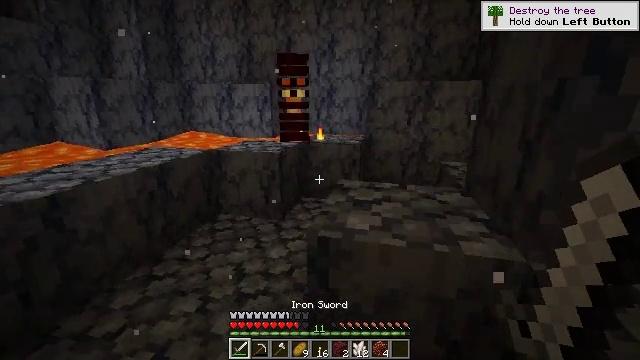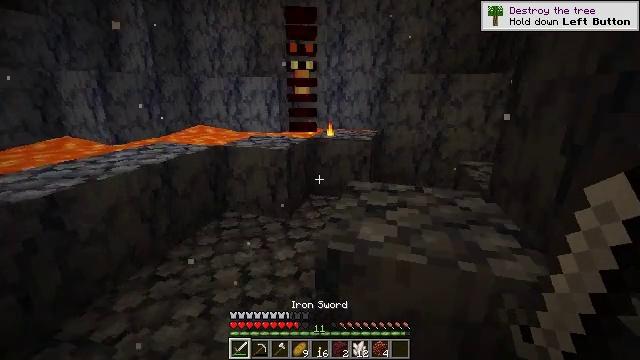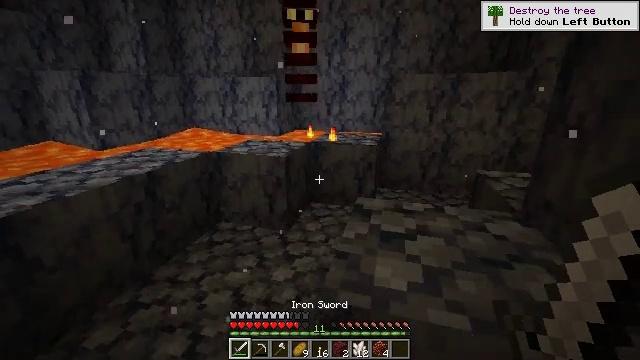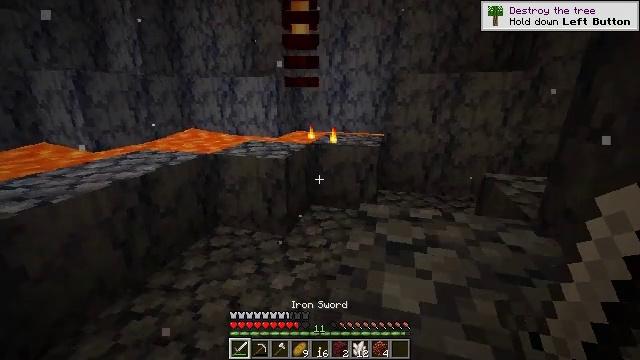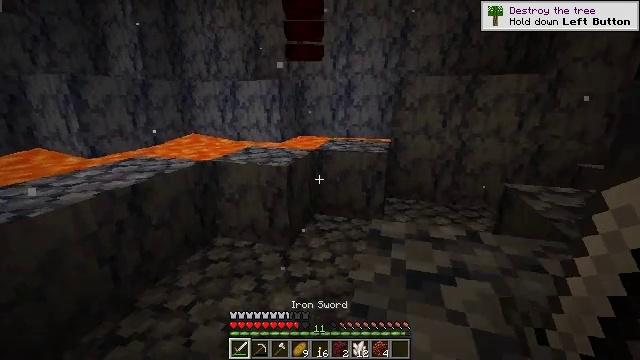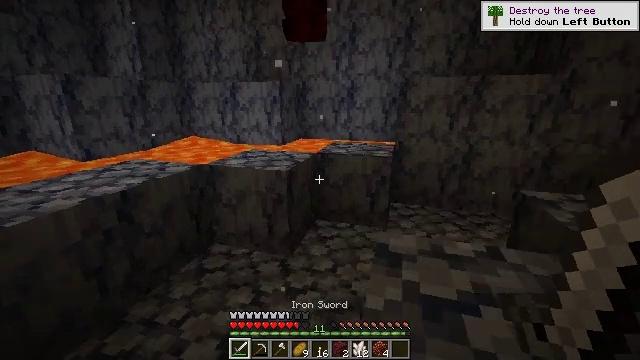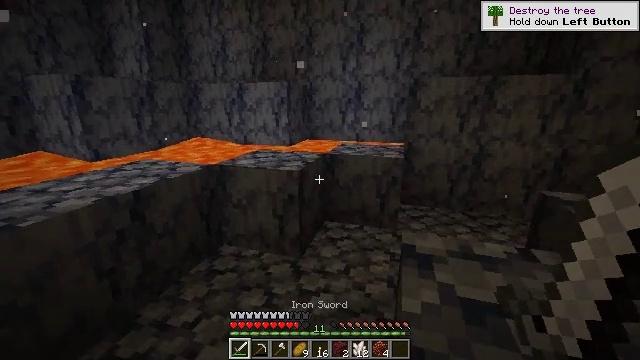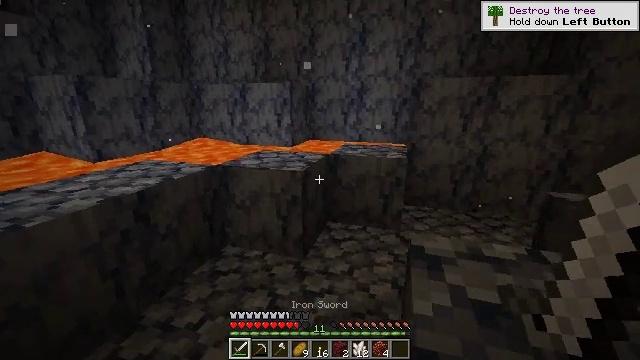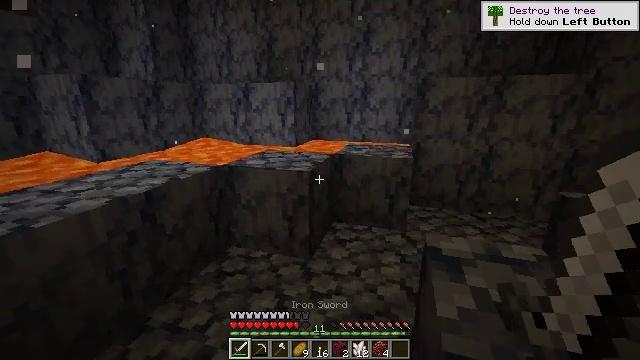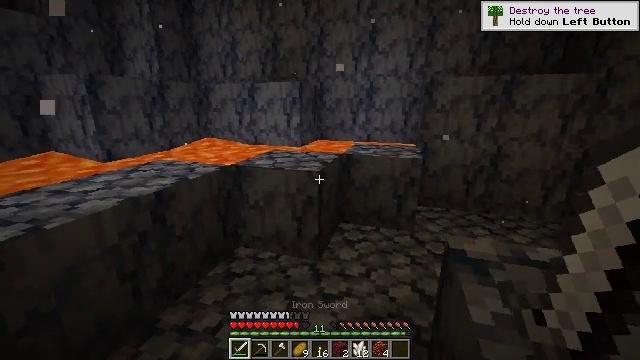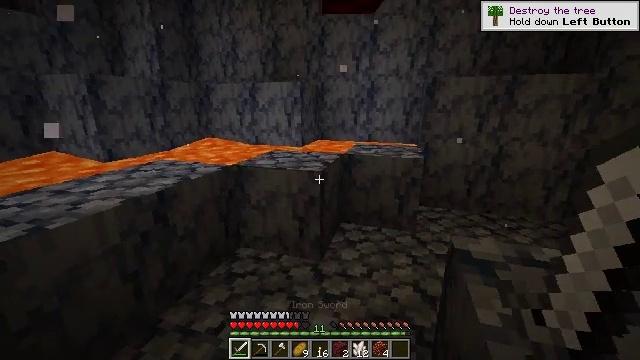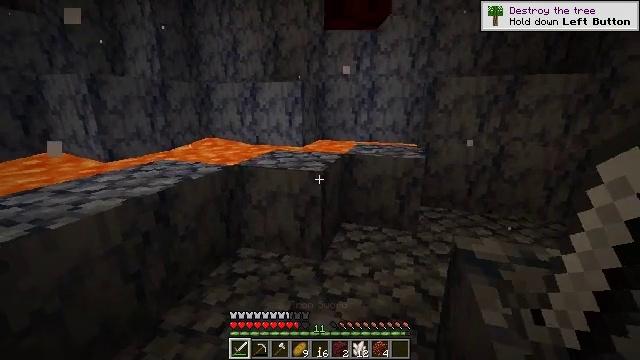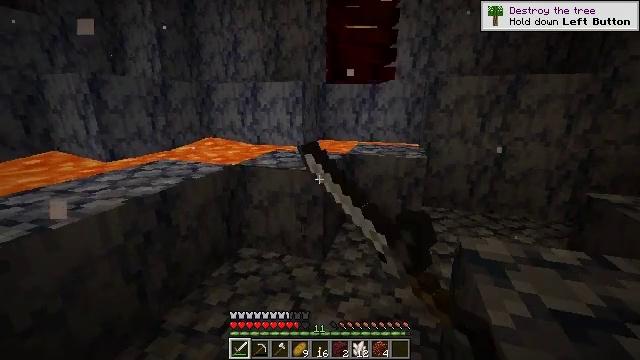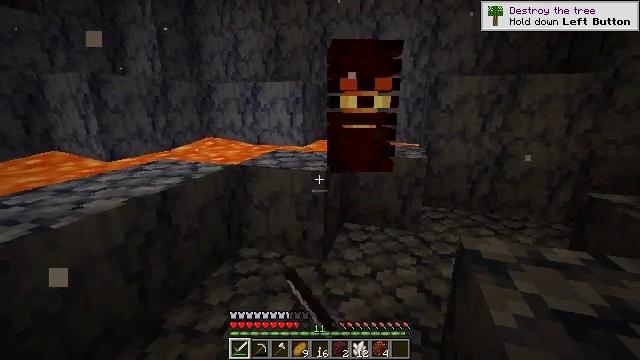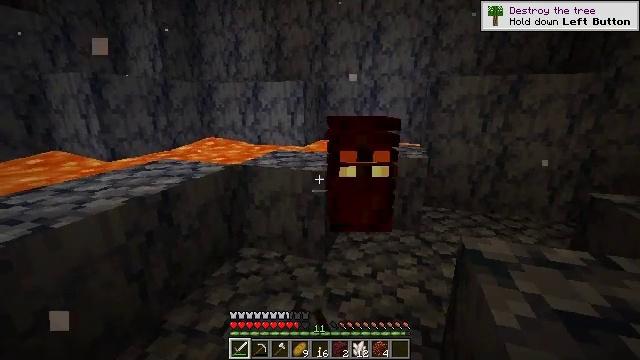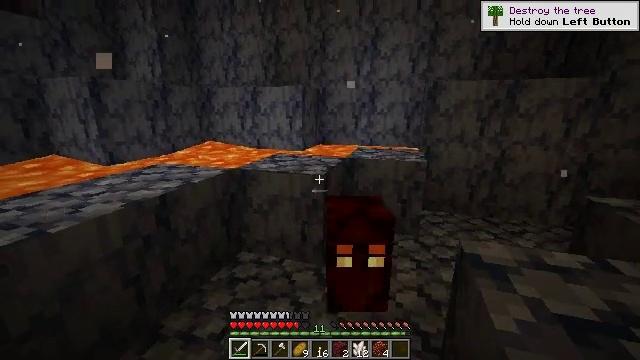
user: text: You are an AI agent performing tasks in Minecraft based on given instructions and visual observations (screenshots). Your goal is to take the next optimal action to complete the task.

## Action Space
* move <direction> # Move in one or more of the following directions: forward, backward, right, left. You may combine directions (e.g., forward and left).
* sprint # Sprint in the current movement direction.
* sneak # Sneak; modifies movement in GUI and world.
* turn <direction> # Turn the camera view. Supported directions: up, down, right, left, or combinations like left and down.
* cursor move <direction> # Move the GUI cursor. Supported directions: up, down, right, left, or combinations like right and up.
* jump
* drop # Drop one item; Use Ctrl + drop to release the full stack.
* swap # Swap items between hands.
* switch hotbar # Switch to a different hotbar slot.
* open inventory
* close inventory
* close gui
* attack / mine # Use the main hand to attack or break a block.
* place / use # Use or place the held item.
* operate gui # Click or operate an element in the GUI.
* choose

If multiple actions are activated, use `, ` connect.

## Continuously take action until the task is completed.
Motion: motion action
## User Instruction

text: Combat the magma cube.
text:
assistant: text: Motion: move forward, turn left and down
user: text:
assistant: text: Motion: move forward
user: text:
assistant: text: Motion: move forward
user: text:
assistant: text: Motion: move forward
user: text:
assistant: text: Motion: move forward
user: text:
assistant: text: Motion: move forward
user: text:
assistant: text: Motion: move forward
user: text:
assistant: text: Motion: move forward
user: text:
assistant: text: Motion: move forward
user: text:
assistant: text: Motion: no_op
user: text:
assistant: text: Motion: attack / mine
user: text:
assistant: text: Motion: attack / mine
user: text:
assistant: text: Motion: no_op
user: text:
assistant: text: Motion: no_op
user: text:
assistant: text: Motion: no_op
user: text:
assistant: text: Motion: turn right and up
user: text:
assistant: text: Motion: no_op
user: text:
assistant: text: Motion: attack / mine
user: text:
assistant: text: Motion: turn down, attack / mine
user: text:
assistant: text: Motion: turn right and down, attack / mine
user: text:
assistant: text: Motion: turn right and down
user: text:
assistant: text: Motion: turn down
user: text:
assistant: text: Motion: turn right and down
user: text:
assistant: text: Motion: attack / mine
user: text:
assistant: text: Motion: attack / mine
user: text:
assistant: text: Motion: turn down, attack / mine
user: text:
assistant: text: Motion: attack / mine
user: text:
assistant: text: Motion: turn down
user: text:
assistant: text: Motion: attack / mine
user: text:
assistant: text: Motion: attack / mine